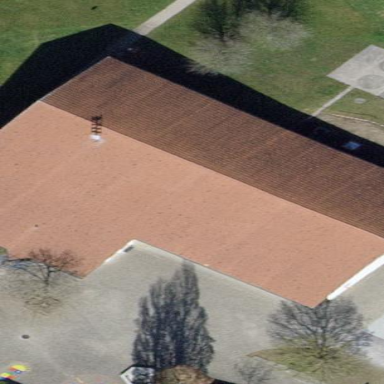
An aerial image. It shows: School building.